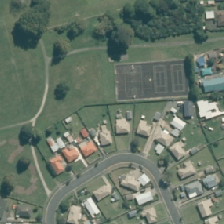
Land cover: urban_parkland